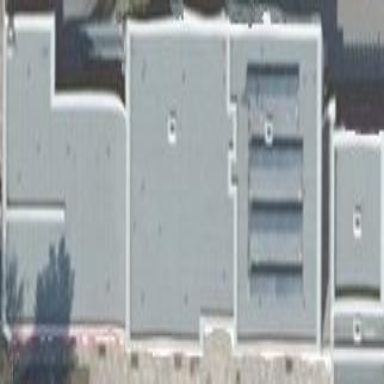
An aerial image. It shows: Flat-roofed kindergarten building.